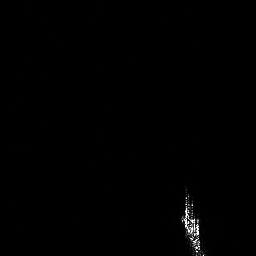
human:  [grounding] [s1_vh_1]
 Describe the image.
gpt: In the satellite image, there is  <ref>1 large ship </ref> <box>[[69, 72, 80, 99, 0]]</box> located at bottom right.